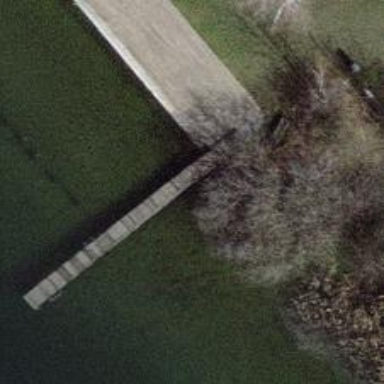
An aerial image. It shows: Man-made pier.